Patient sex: M
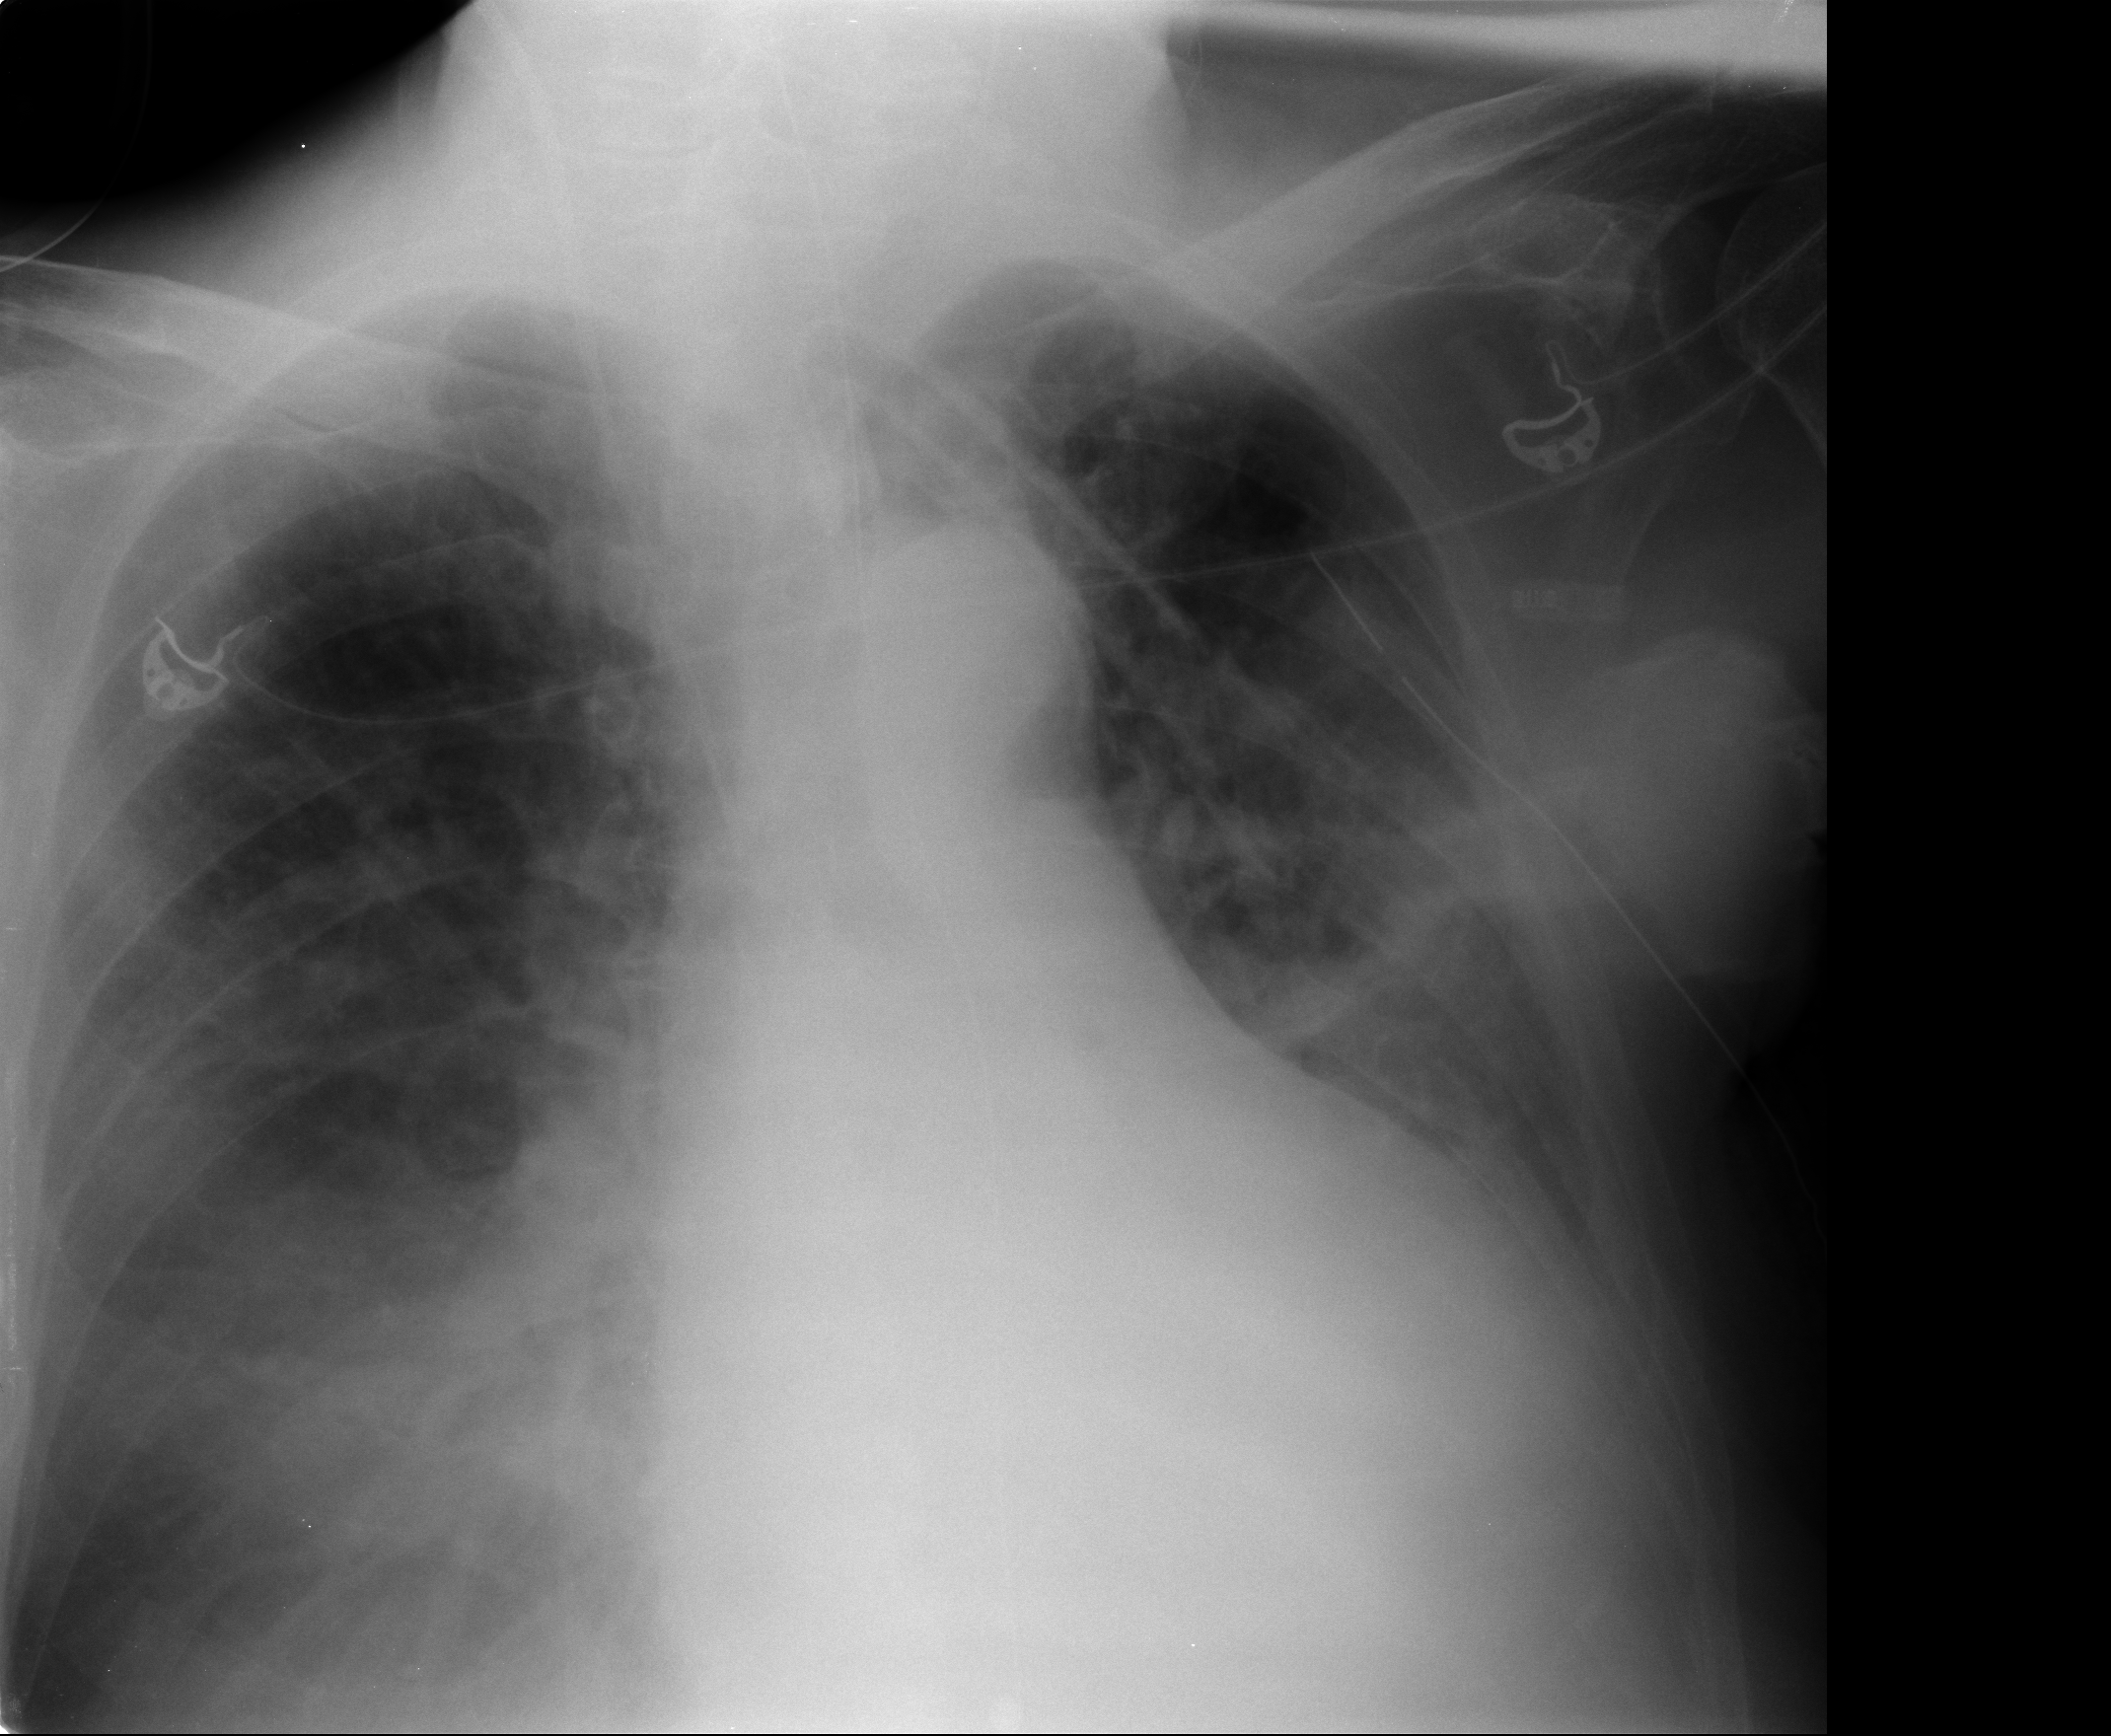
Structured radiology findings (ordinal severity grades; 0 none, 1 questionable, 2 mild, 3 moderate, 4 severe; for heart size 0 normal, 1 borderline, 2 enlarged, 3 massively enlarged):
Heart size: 2
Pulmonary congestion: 2
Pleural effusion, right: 3
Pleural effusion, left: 3
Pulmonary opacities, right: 1
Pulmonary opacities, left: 1
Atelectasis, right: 2
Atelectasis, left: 2